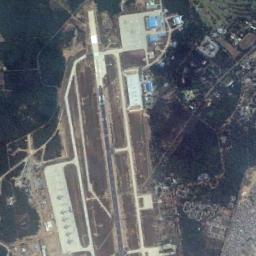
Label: airport